Question: I'm pretty new to SQL. And I'm trying the following.
I have the following table1 with Columns group and description.
Table1 Example

I want to check if the cell values are partly the same. Like in this case Group101 and Group101D1. Now I want to take the description from the value with D1 and put it in the description column of the one without D1.
And do this for all the cells where the Group value is partly the same.
'''
SELECT [Group]
,[Description]
FROM [Table1]
update [Table1]
set Description = (Select [Description] from [Table1] where [Group] like '%Group101D1%')
where Address like '%Group1%'
'''
This is how far I came. I can make it work for one but have to split it up and make it work for all of them.
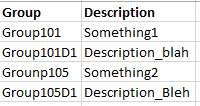
Answer: Try this query:
'''
WITH cte AS (
SELECT t1.Description AS desc_dest, t2.Description AS desc_src
FROM yourTable t1
INNER JOIN yourTable t2
ON t2.[Group] LIKE t1.[Group] + '[A-Z]%' AND LEN(t1.[Group]) <= 9
)
UPDATE cte
SET desc_dest = desc_src;
'''
<URL>
## Demo